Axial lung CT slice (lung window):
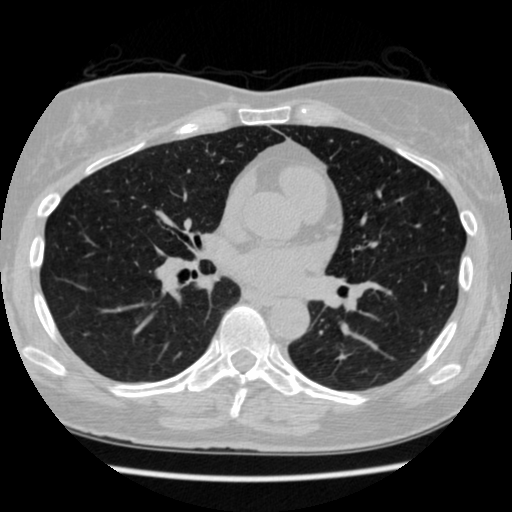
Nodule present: no